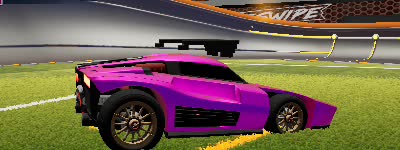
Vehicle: breakout